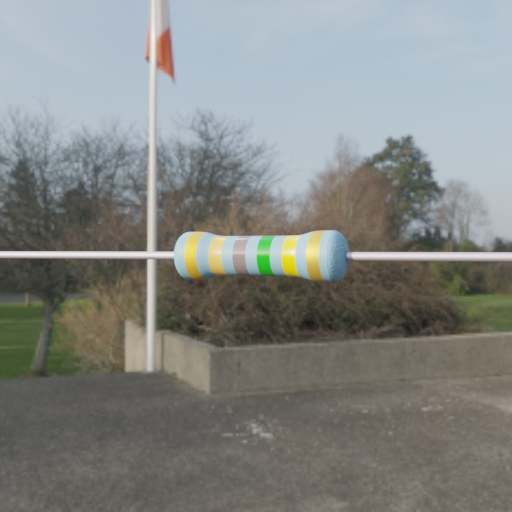
Resistor colour bands (in order): gold, gold, gray, green, yellow, gold